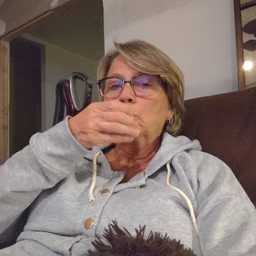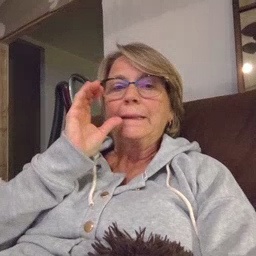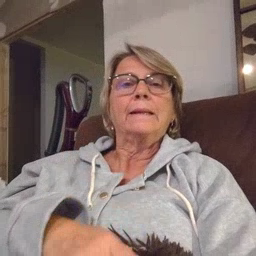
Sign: drink